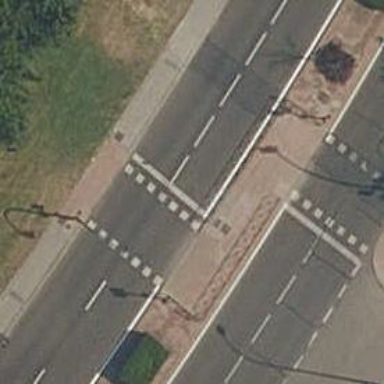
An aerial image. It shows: Road crossing with traffic signals.